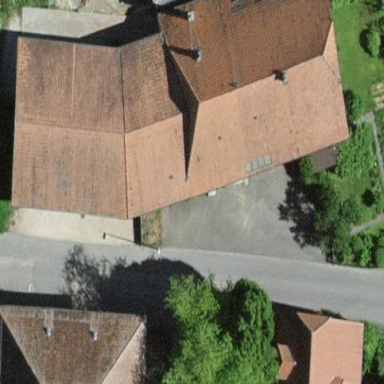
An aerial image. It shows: Farm building.